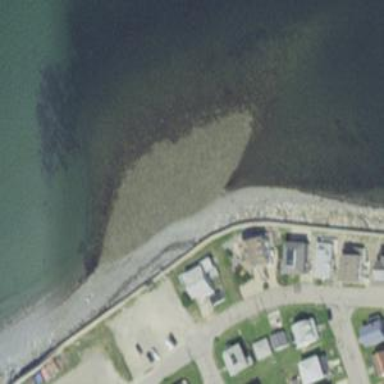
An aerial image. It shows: Beach with gravel surface.